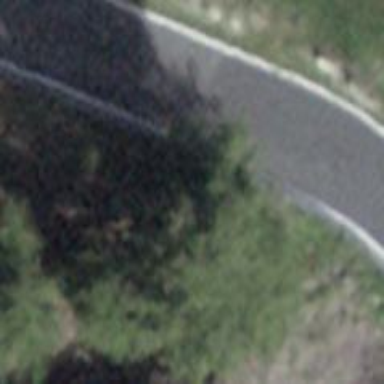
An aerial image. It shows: Guard rail.